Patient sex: F
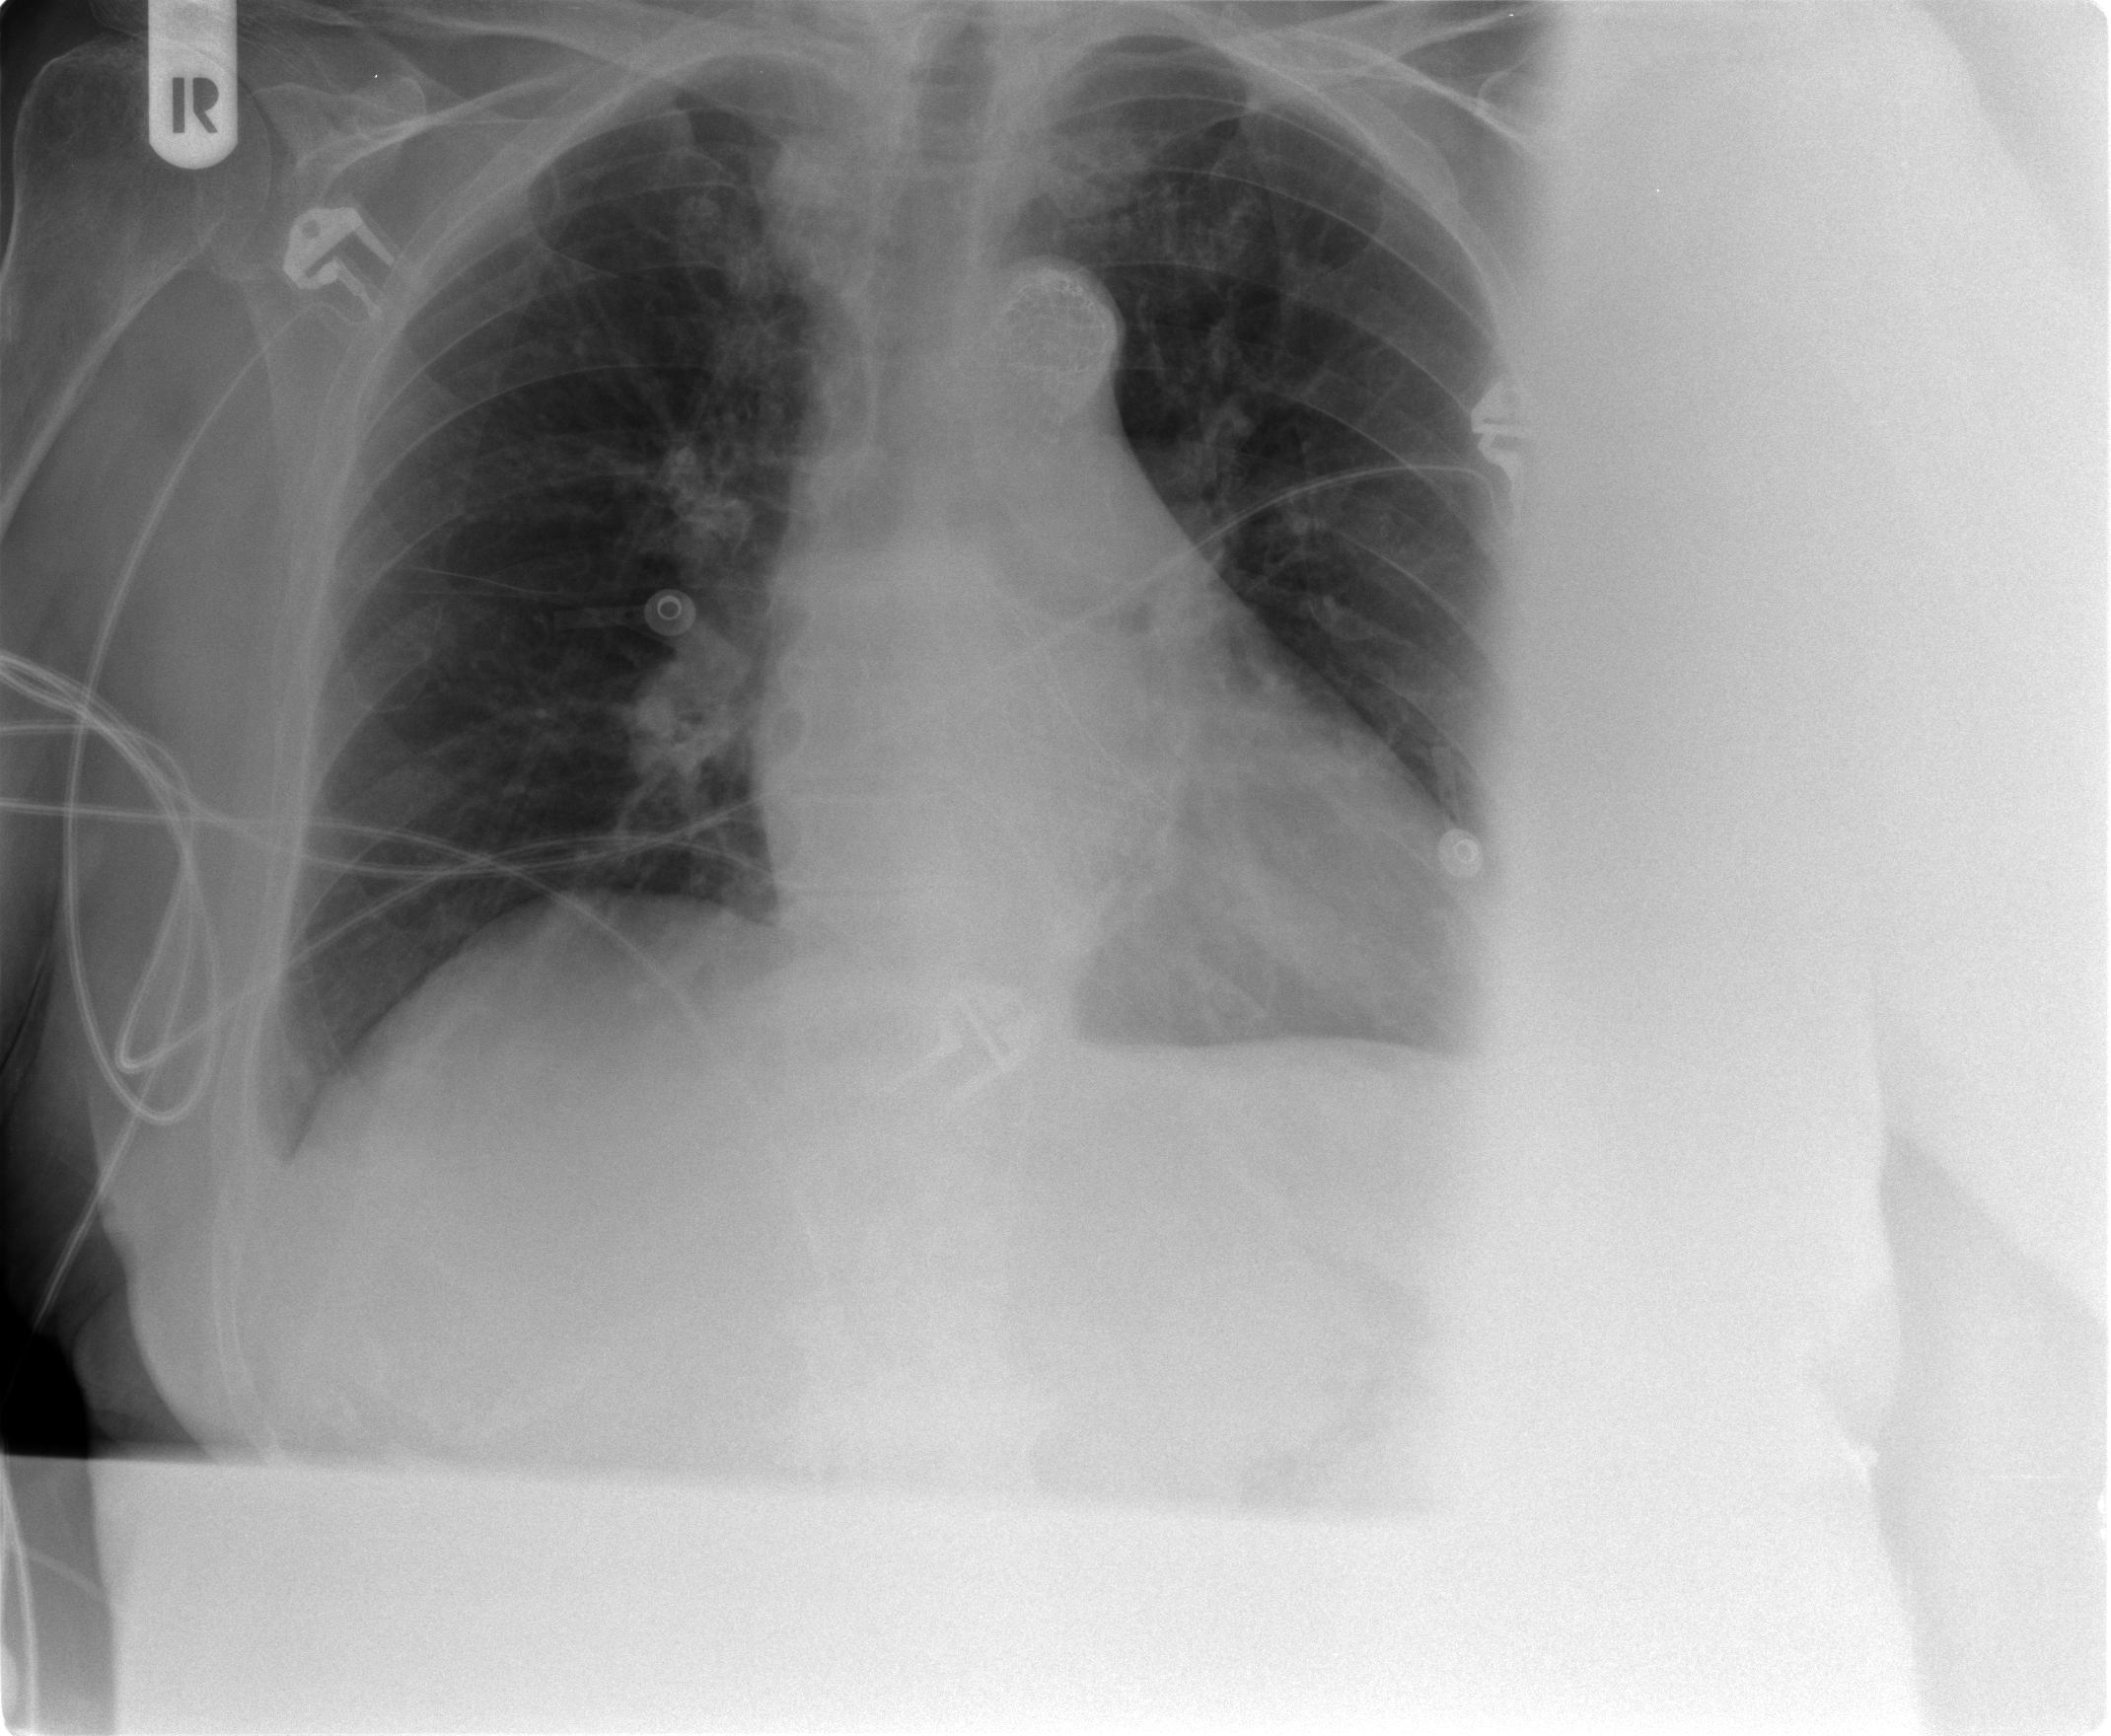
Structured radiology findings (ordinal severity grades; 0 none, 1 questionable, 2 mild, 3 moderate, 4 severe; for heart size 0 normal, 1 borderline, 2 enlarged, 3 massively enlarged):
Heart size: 0
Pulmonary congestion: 1
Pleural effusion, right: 1
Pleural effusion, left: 0
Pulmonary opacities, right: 0
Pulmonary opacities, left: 0
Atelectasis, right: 2
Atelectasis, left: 0